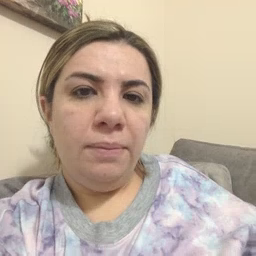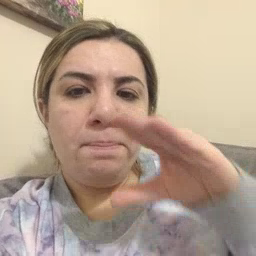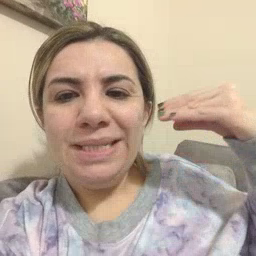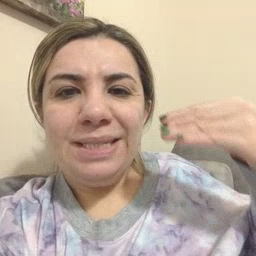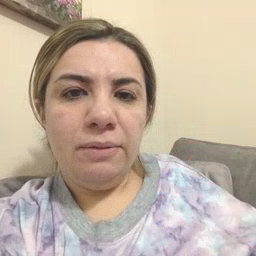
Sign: smile